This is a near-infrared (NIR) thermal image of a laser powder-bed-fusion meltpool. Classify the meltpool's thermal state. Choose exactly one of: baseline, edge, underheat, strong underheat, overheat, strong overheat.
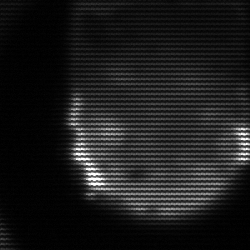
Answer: edge